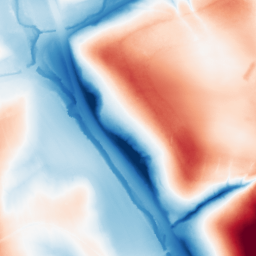
Category: classical
Decomposition family: gaussian_anisotropic
Decomposition parameters: sigma_x: 50
sigma_y: 20
Upsampling method: quadratic
Upsampling parameters: scale: 8
Upsampling scale: 8